Field crop: tomato
Growth stage: 1
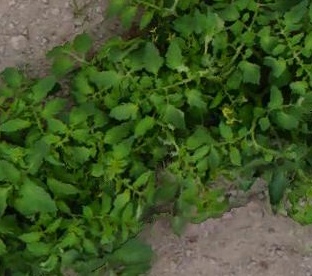
Species: tomato